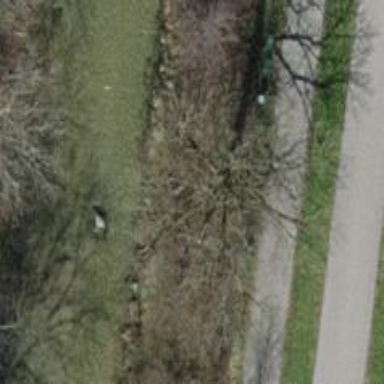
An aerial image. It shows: Bench.